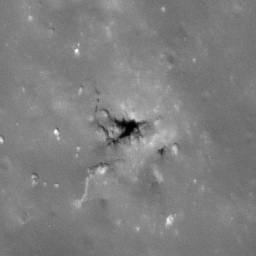
Pit: Copernicus 7
Host crater: Copernicus
Host type: impact_melt
Lunar coordinates: latitude 10.076, longitude 340.027